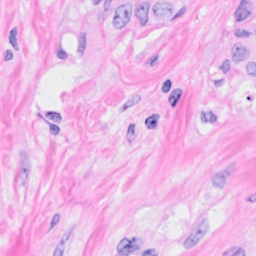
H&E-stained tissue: Breast